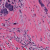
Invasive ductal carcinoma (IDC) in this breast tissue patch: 0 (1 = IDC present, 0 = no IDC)